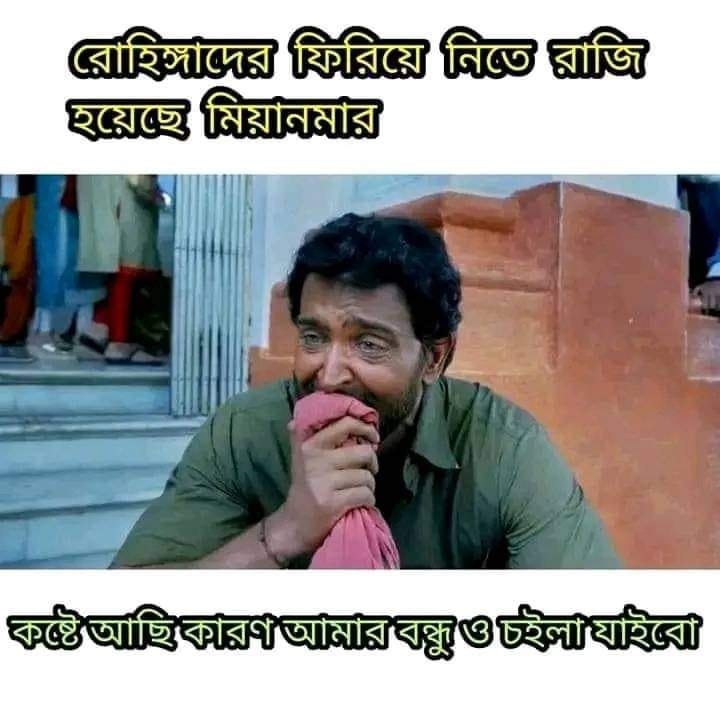
Text: রোহিঙ্গাদের ফিরিয়ে নিতে রাজি হয়েছে মিয়ানমার কষ্টে আছি কারণ আমার বন্ধু ও চইলা যাইবো
Label: Non Hate